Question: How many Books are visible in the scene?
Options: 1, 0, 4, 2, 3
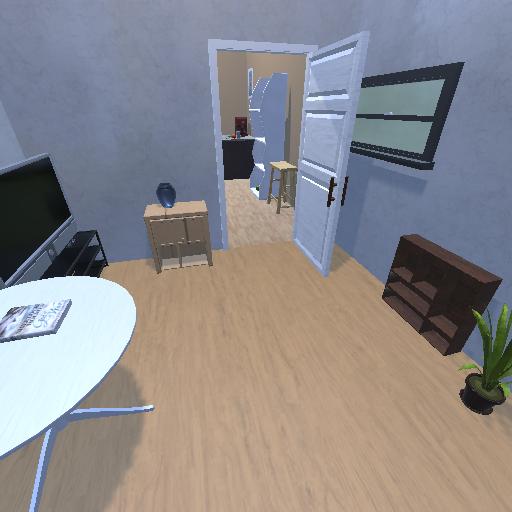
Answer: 1